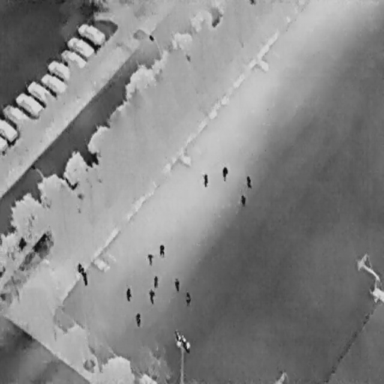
There are ten Cars in the infrared image.